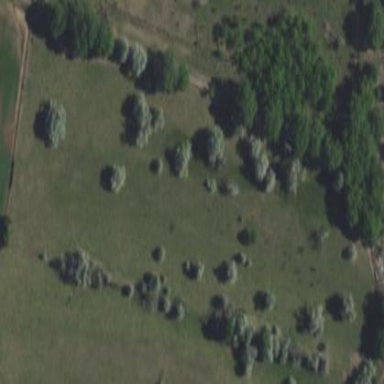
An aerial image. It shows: Beautiful meadow.